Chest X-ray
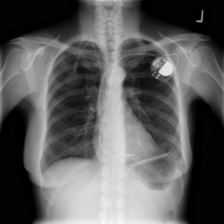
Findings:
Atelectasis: negative
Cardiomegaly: negative
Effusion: negative
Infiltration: negative
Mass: negative
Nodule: negative
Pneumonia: negative
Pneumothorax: positive
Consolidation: positive
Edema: negative
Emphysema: negative
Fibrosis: negative
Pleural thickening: negative
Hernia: negative